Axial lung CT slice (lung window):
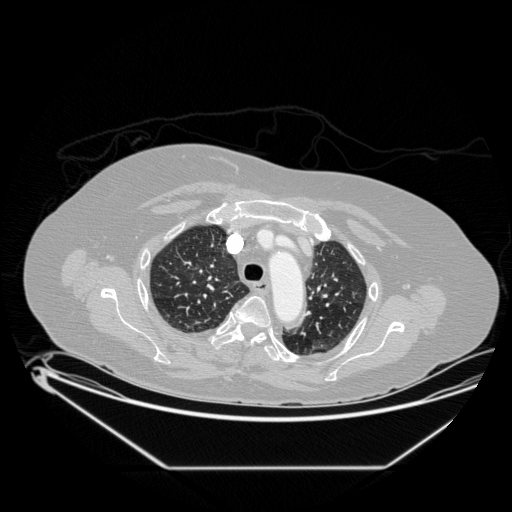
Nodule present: yes
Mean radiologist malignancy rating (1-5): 3